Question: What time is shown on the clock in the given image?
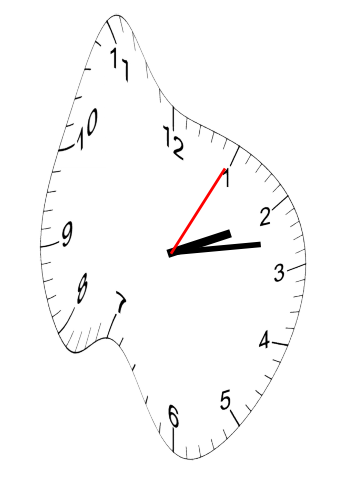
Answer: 02:13:05